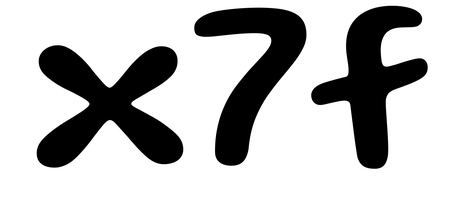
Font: Gluten_Medium